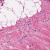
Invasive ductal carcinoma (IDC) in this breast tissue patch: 1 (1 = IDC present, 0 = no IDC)